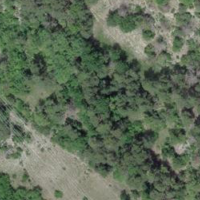
EUNIS habitat code: 44
Species observed at this site:
Cephalanthera rubra